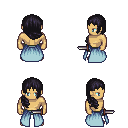
a pixel art fantasy rpg character, male body template, human, tanned skin, overskirt, teal pants, raven right-swept hairstyle, dagger, four views (front, back, left, right), 2x2 character sprite sheet, small pixel art, hard edges, no anti-aliasing